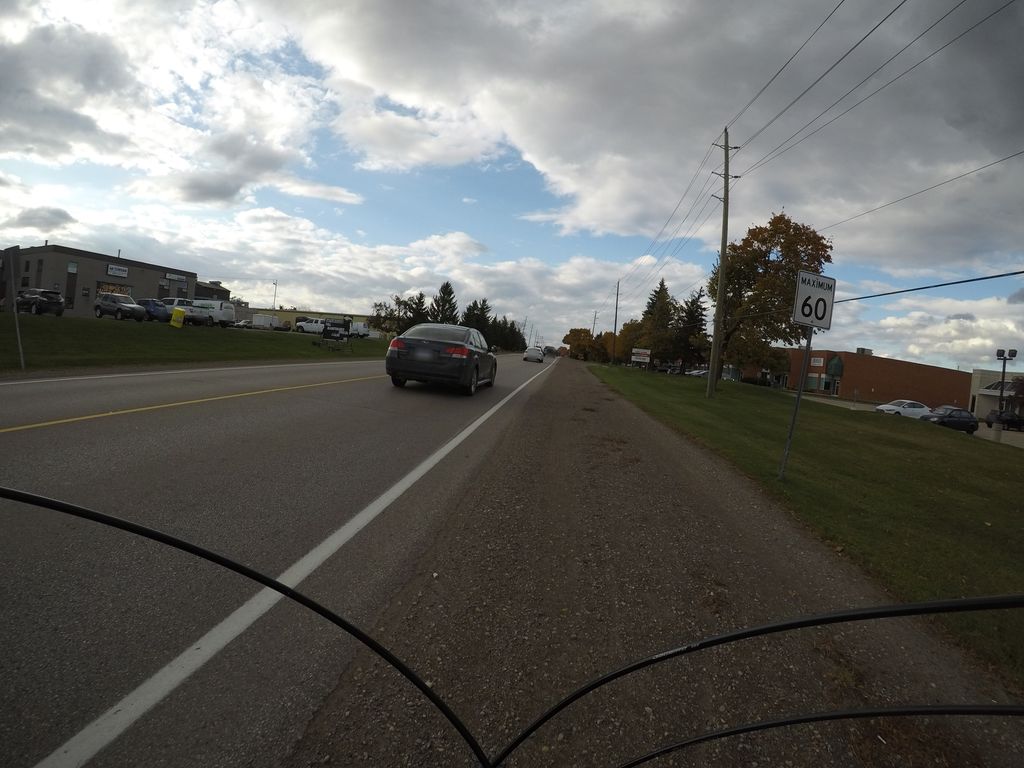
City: kitchener-waterloo